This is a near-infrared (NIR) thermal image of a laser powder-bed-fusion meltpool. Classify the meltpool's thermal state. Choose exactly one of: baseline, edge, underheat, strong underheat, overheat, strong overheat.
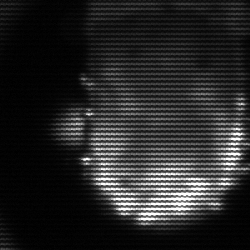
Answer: baseline